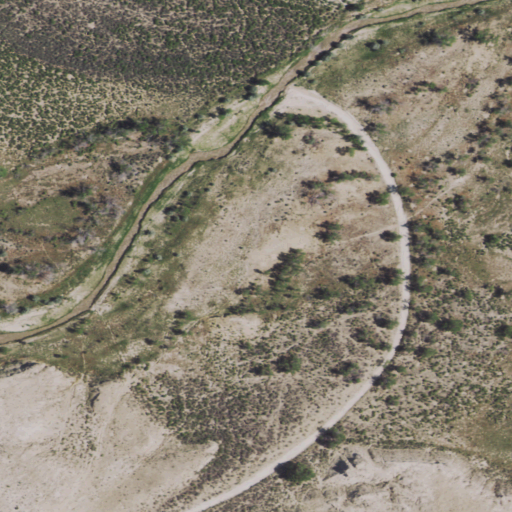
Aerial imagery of valley in Wyoming named Rate Draw containing shrub, herbaceous wetlands, and woody wetlands